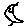
Label: moon